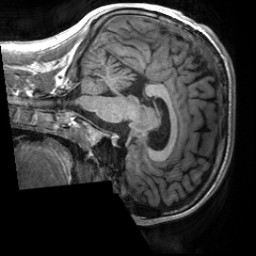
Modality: T1w
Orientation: sagittal
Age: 26
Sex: male
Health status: healthy
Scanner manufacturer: siemens
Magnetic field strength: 3 T
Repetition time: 2 s
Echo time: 0.00232 s